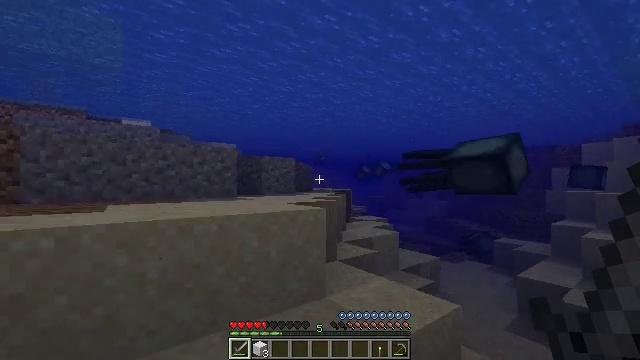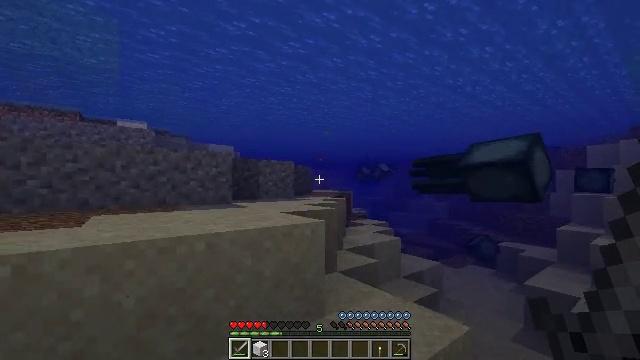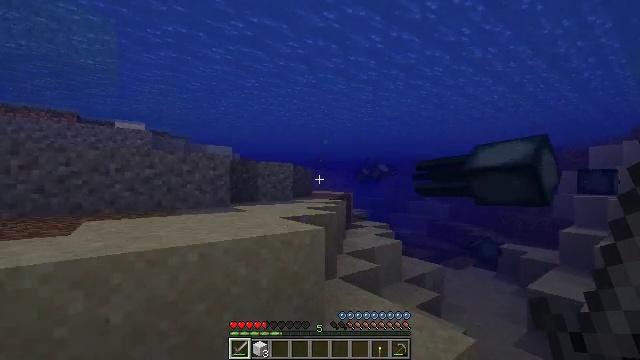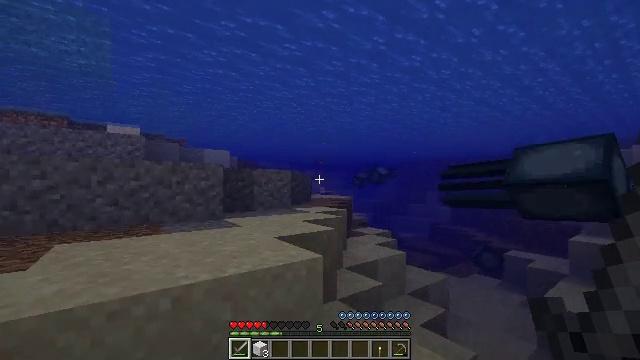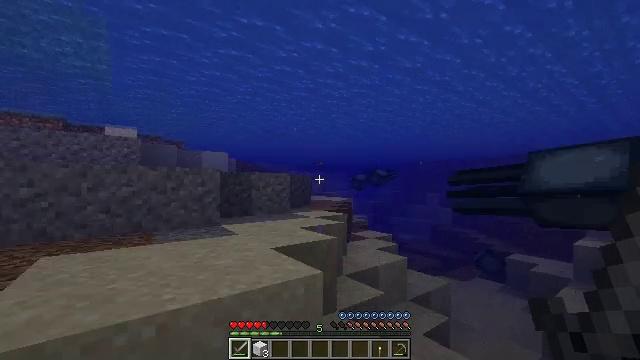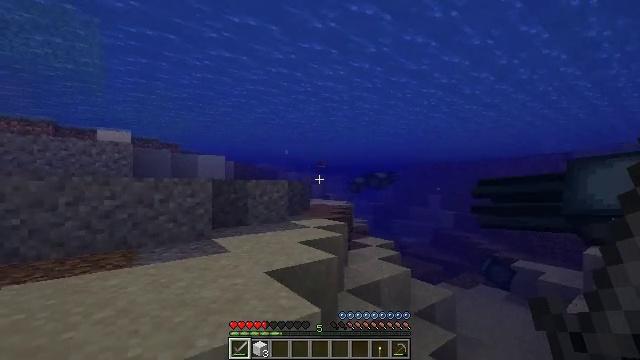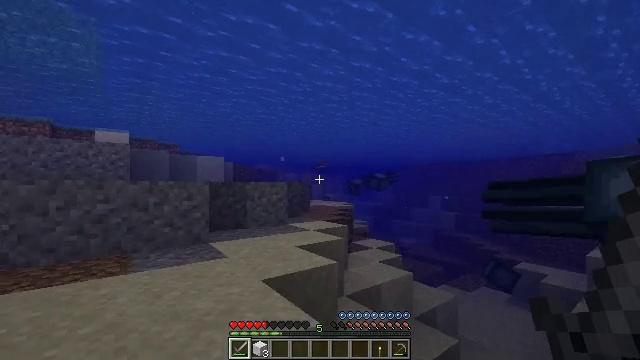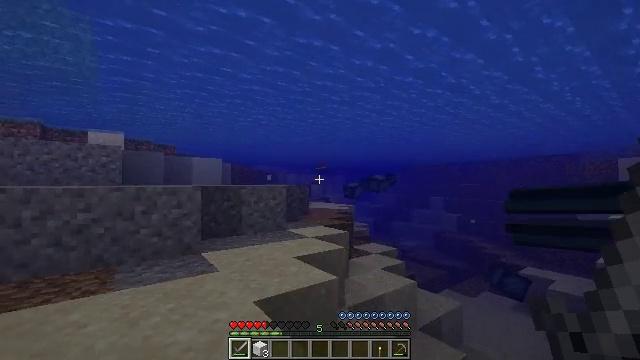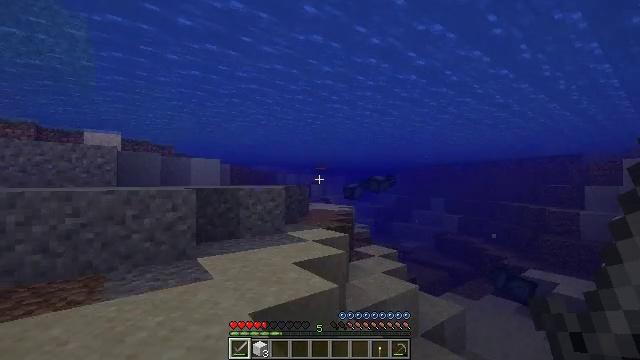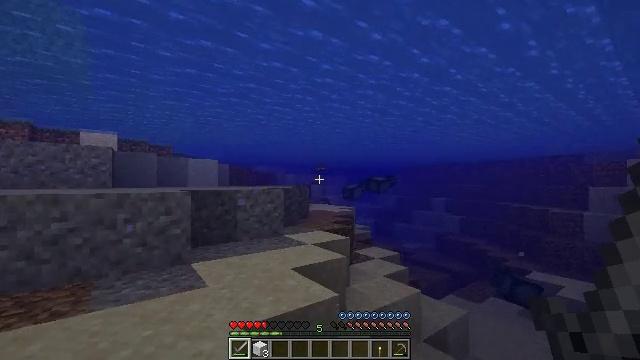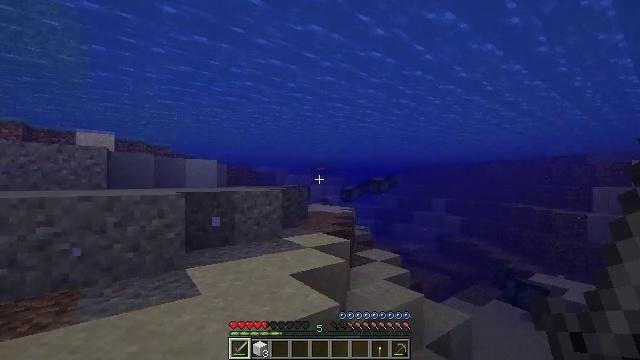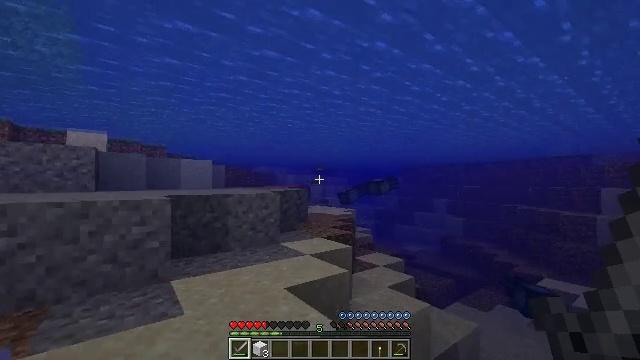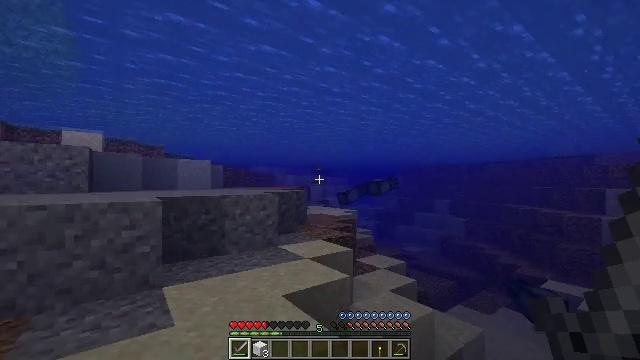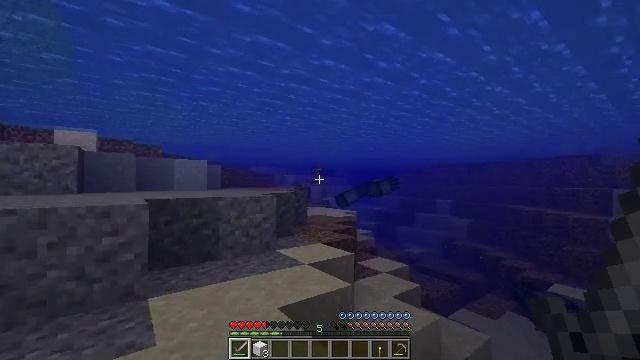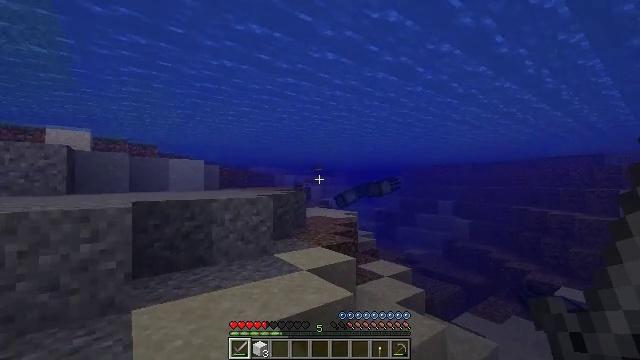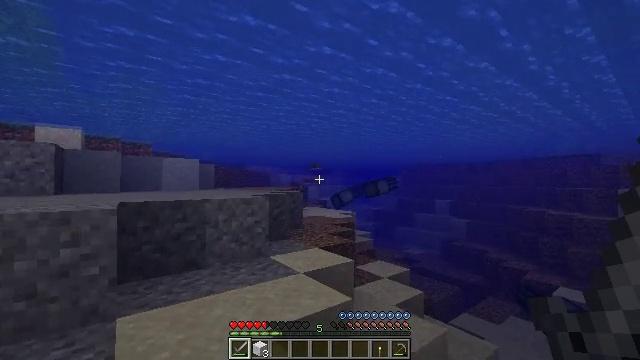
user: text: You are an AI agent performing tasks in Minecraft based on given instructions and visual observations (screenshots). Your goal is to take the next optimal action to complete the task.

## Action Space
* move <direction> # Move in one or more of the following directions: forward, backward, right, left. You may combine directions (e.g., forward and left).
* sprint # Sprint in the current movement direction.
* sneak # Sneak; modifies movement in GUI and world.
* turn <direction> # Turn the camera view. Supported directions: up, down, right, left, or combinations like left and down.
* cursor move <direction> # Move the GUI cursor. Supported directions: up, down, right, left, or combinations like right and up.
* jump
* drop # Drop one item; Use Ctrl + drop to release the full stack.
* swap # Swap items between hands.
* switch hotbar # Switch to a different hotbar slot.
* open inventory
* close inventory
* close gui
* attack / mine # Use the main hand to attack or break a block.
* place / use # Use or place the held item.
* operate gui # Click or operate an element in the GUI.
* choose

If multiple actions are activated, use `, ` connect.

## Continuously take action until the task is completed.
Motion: motion action
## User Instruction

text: Kill the salmon.
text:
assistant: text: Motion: move forward, jump
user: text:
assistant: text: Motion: move forward, jump
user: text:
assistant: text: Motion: move forward, jump
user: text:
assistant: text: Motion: move forward, jump
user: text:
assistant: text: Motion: move forward
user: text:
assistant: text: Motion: move forward
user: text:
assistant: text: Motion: move forward
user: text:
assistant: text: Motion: move forward
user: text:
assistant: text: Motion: move forward
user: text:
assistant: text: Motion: move forward
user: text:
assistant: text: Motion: move forward
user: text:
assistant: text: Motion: move forward
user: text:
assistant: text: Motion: move forward
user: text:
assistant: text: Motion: move forward
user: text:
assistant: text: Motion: move forward
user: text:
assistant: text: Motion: move forward
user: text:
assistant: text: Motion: move forward
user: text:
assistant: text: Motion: move forward
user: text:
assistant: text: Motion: move forward
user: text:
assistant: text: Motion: move forward
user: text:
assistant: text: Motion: move forward, jump
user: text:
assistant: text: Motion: move forward, jump
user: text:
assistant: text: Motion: move forward, jump
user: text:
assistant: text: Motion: move forward, jump
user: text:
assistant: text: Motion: move forward
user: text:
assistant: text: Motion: move forward
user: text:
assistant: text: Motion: move forward
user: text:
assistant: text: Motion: move forward
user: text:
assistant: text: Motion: move forward
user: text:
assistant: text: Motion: move forward